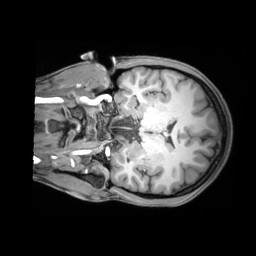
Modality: T1w
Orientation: coronal
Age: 25
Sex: female
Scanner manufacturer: siemens
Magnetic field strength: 3 T
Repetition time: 1.97 s
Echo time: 0.00206 s